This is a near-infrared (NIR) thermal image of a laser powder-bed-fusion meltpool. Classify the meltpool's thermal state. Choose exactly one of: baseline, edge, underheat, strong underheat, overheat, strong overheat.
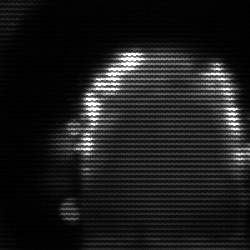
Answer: baseline